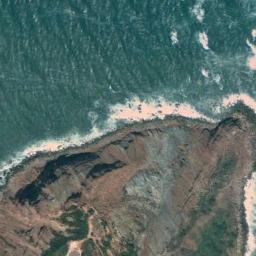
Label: beach